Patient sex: F
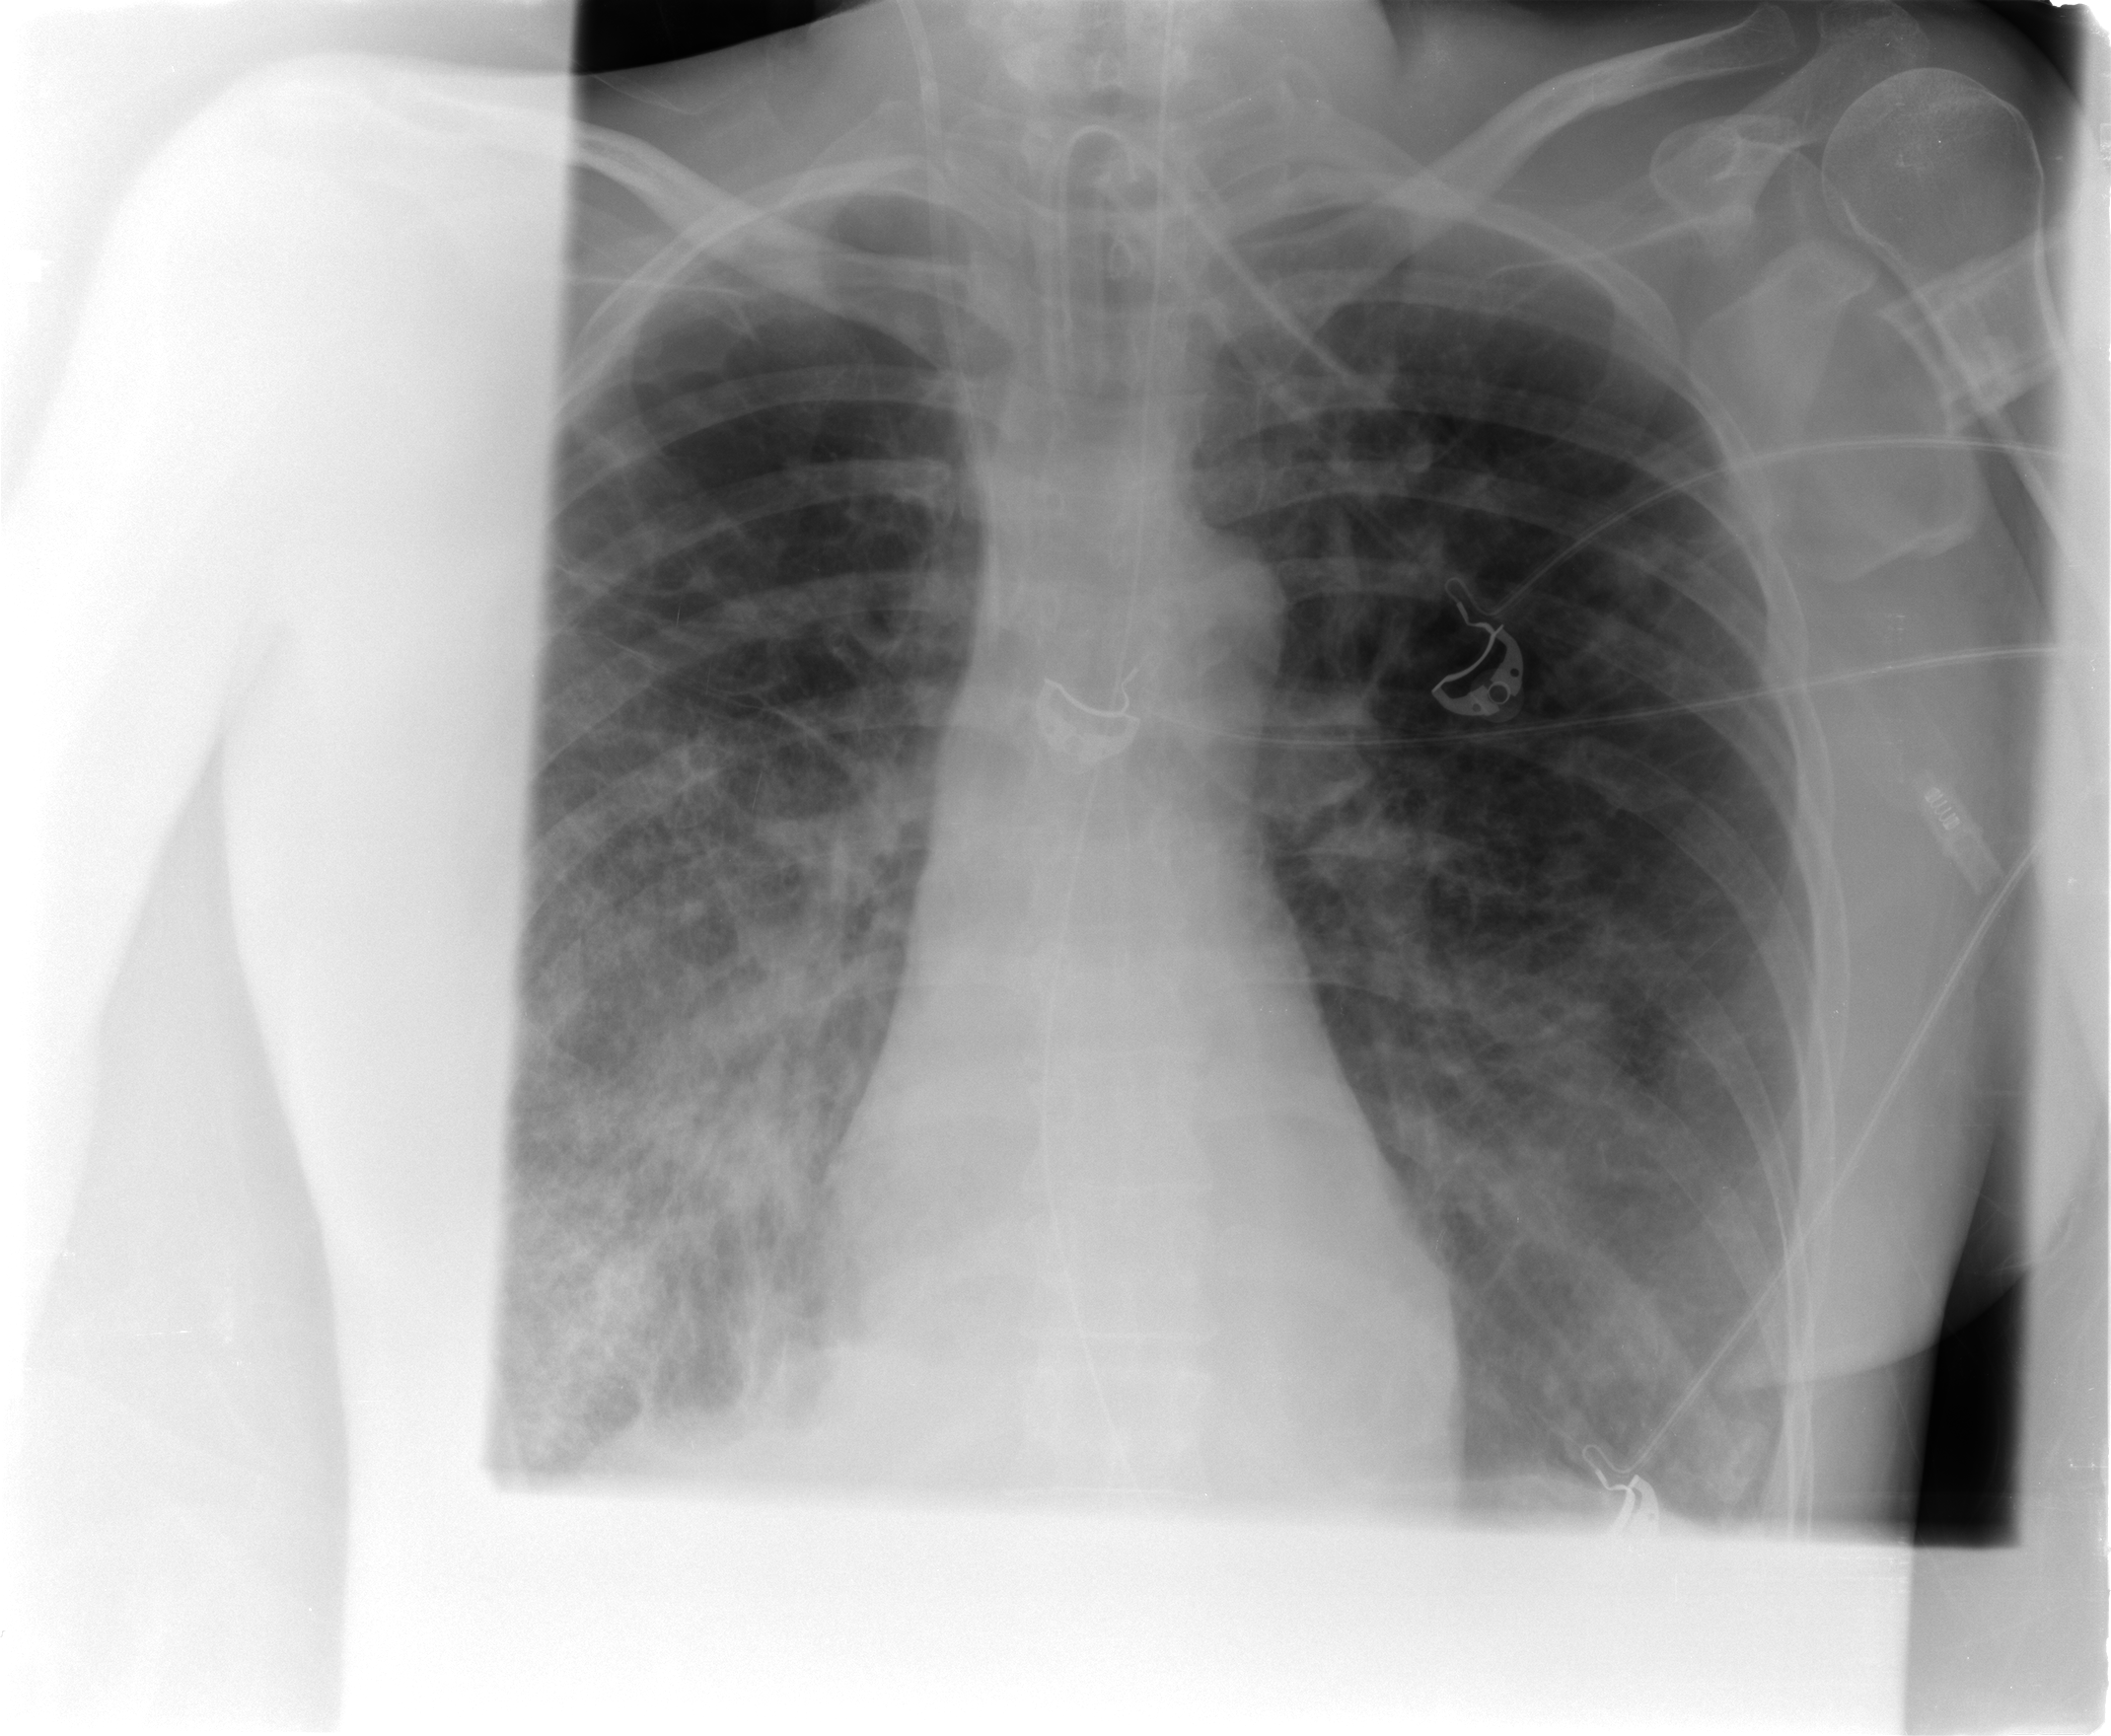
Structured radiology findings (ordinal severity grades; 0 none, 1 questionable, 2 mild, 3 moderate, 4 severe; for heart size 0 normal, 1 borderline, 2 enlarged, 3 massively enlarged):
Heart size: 0
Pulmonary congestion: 0
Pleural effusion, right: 2
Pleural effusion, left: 0
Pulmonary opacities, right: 3
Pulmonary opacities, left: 2
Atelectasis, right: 3
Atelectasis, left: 3